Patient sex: M
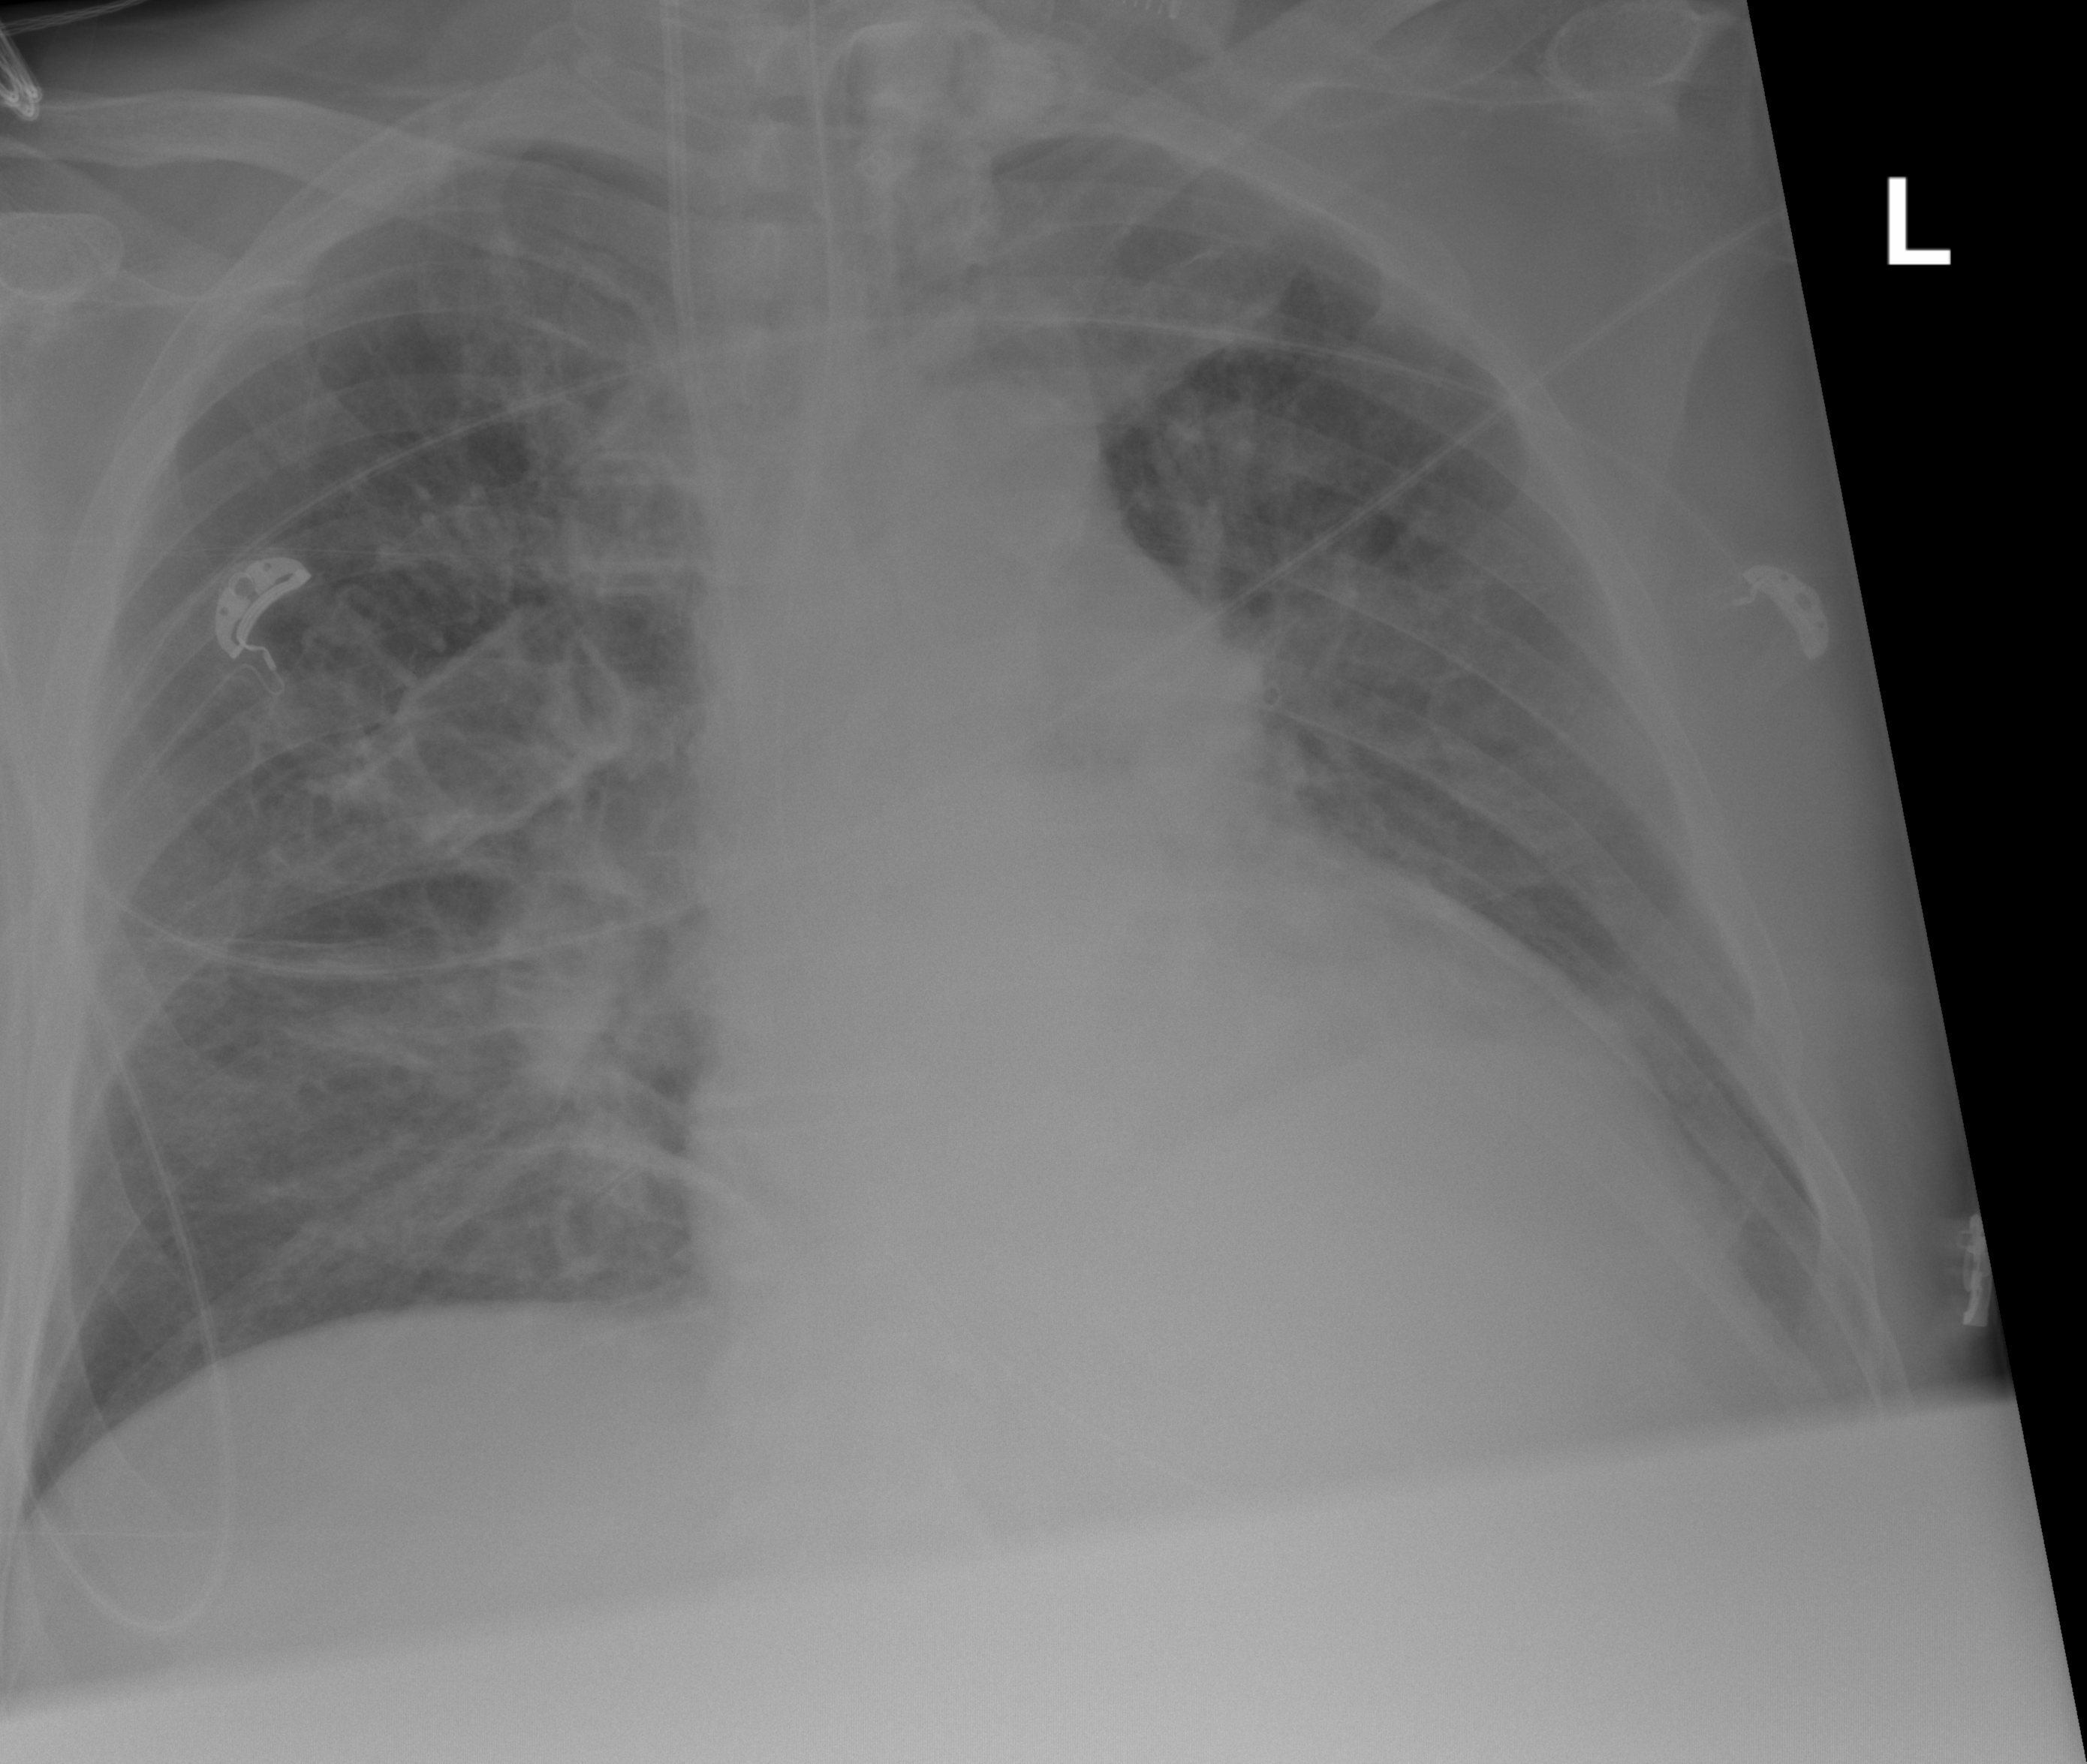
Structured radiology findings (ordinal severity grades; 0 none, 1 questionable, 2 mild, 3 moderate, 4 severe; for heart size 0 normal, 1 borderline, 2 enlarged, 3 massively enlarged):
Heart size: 1
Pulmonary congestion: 2
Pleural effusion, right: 0
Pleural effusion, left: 2
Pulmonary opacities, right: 2
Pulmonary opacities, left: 1
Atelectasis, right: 2
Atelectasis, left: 1